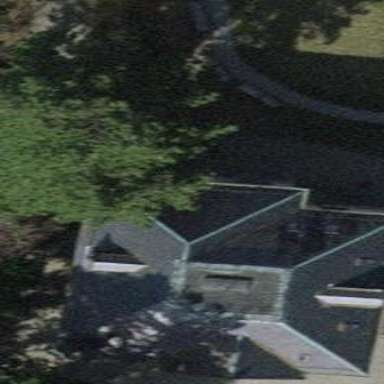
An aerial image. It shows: Building with hipped roof shape.